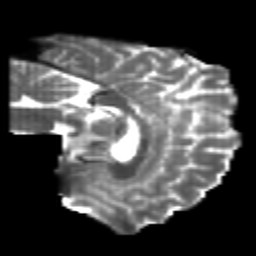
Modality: T2w
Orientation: sagittal
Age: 20
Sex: male
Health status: healthy
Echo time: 0.074 s